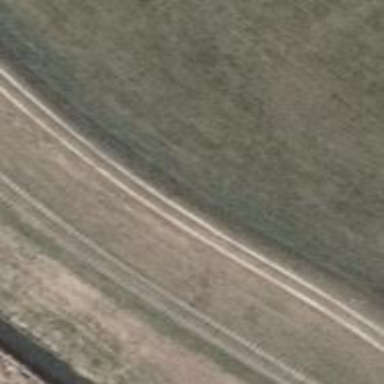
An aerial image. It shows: Embankment created as man-made structure.